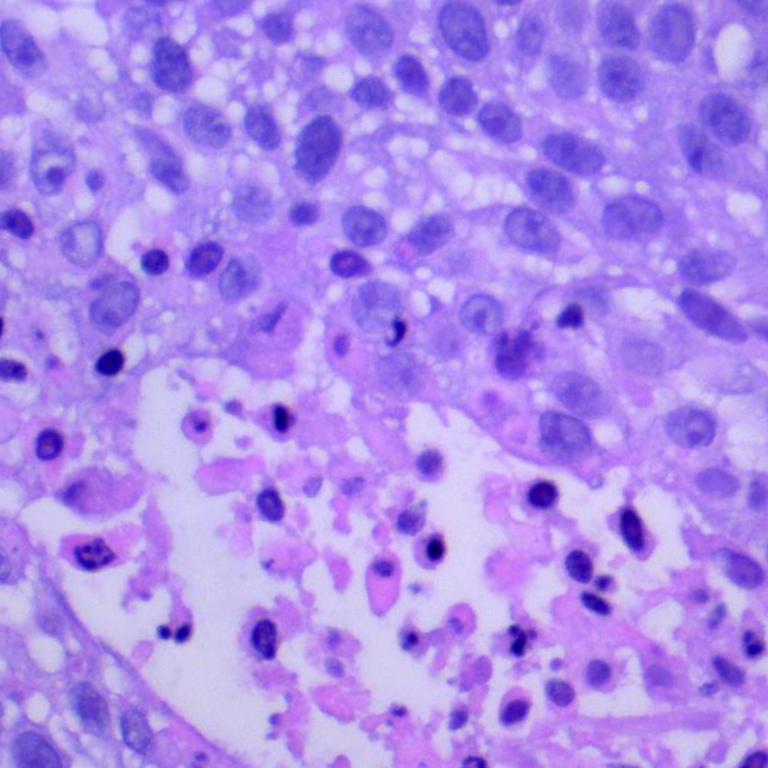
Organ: lung
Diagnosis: squamous carcinomas